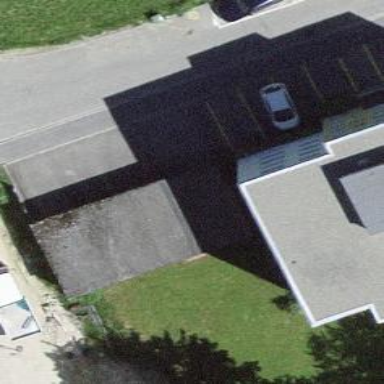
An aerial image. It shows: Group of garages.